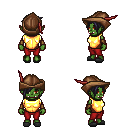
a pixel art fantasy rpg character, female body template, orc, green skin, gold chest armor, red pants, raven pixie cut hairstyle, leather cap, cloth bracers, gray slippers, four views (front, back, left, right), 2x2 character sprite sheet, small pixel art, hard edges, no anti-aliasing